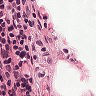
Metastatic tissue present: no